Interaction volume radius: 5 \u00c5
Interaction volume height: 20 \u00c5
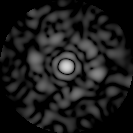
Disorder parameter: 0.8212